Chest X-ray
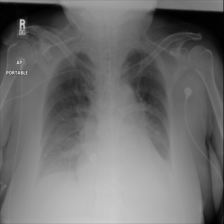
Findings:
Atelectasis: negative
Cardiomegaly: positive
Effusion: positive
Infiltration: negative
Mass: negative
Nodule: negative
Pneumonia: negative
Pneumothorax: negative
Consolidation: negative
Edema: negative
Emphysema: negative
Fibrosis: negative
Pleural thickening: negative
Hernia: negative